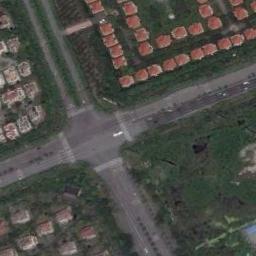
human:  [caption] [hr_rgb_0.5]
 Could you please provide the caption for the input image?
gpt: There are many houses with brown roofs and many trees around the intersection .

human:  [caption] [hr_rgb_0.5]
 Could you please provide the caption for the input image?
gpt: There was a line of trees east and west of the intersection .

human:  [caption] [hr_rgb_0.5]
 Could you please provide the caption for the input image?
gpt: There are many buildings of different shapes and sizes beside the intersection .

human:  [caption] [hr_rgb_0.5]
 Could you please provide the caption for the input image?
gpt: An intersection with normal traffic located in a residential area .

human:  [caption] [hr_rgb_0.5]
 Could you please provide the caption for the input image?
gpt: There are many brown buildings on green lawns beside the intersection .